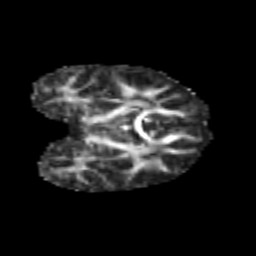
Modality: FA
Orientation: coronal
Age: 6
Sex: female
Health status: healthy